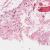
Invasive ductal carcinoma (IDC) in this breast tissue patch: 0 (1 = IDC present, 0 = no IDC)